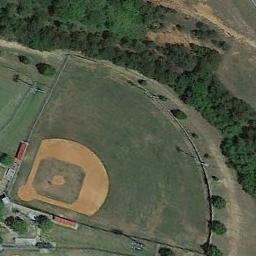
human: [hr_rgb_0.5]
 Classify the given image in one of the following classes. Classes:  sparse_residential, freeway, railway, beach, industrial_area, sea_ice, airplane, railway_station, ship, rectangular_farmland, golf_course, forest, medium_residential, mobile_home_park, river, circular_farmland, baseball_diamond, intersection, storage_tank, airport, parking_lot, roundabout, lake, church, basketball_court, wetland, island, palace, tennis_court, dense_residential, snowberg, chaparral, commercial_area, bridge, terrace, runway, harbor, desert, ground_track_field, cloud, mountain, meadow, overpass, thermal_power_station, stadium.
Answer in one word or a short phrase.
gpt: baseball_diamond